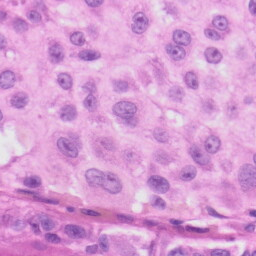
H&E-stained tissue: Skin